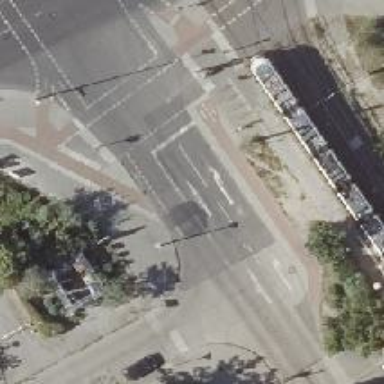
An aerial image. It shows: Road with traffic signals.